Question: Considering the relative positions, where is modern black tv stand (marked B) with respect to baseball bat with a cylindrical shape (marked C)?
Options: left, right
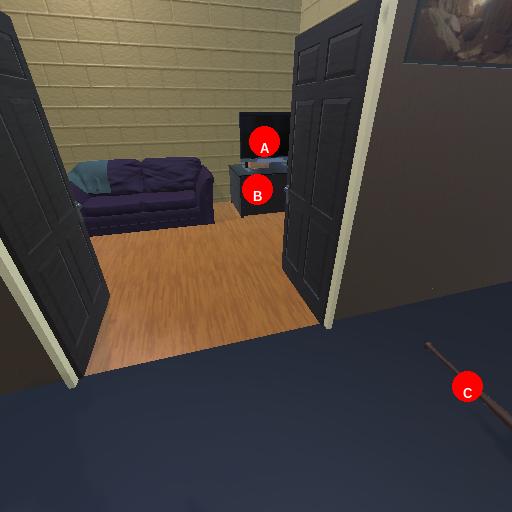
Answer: left